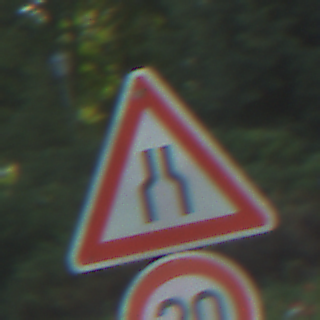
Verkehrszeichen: VerengteFahrbahn
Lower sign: Geschwindigkeit20
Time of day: SunriseSunset
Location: Outdoor (Suburban)
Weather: PartlyCloudy
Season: NotSpecified
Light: Natural